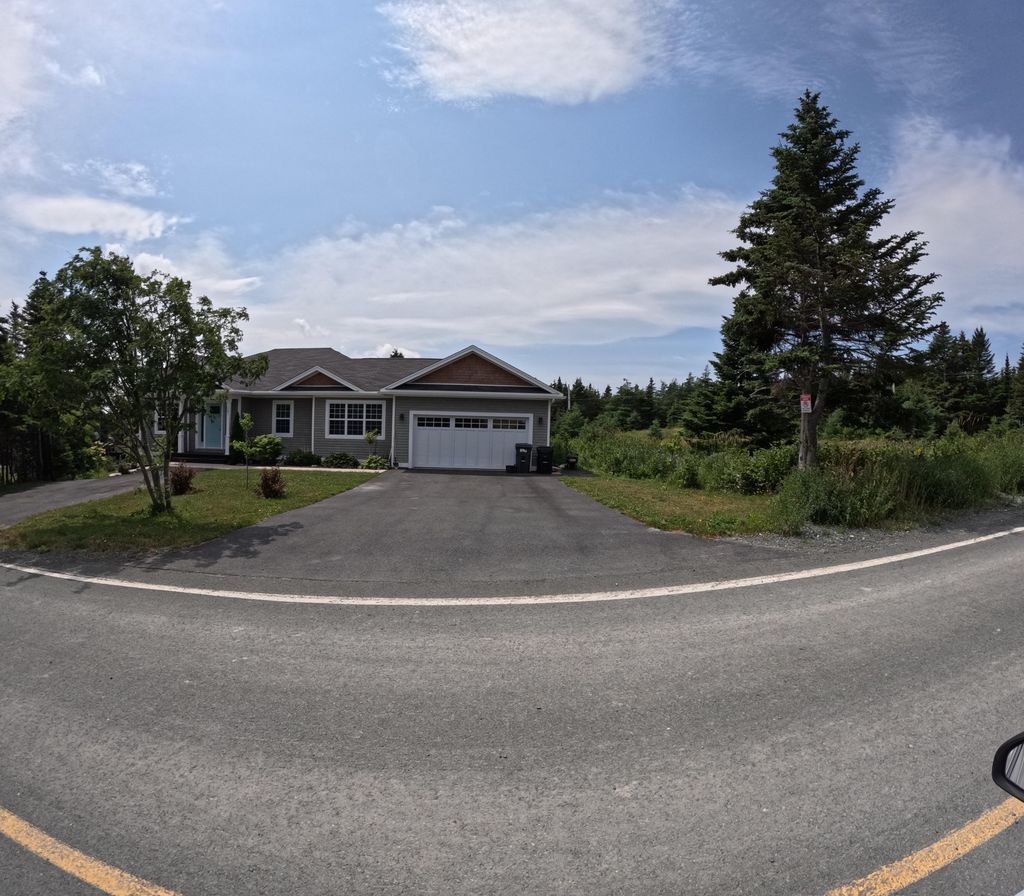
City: st_johns